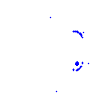
Particle: proton